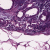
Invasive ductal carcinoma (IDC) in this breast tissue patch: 0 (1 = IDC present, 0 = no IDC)